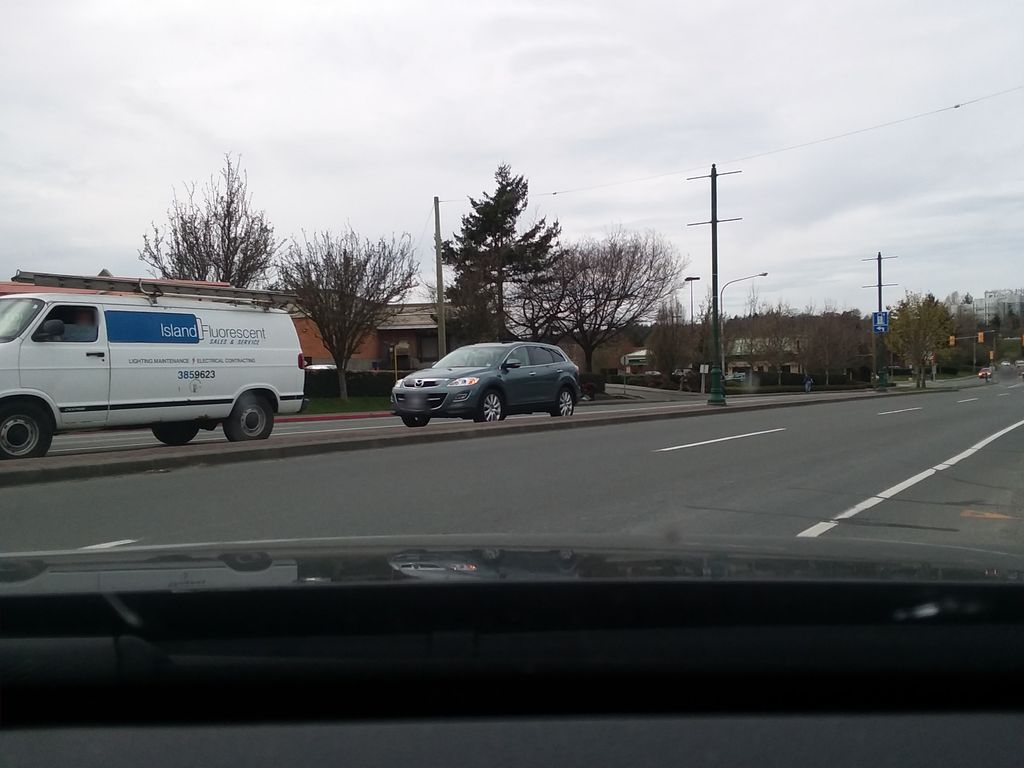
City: victoria